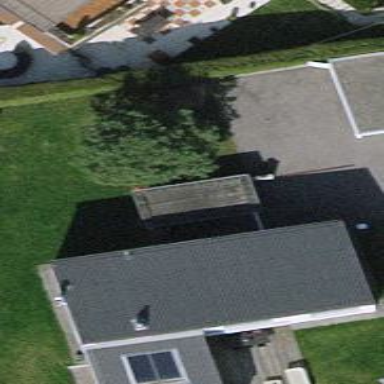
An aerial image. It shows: Detached building.